Question: Is there a way to hide the 'Maven Dependencies' classpath container in the Package Explorer? Everytime I jump into a class of a dependency, the Maven Dependencies tree is expanded to the class (if "Link with Editor" is selected, which is my preferred setting). Navigating to own classes or resources then requires lots of scrolling in the Package Explorer, which is quite annoying.
Is there a way to hide the "Maven Dependencies" classpath container or avoid that its get expanded automatically without having to deactivate "Link with Editor"?

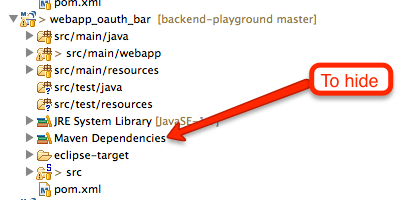
Answer: There is a small triangle in the upper right corner. You can create to hide stuff (either by name, or maybe there is a hide Maven modules built-in filter by default depending on which plugin you use). I think that could help you.